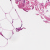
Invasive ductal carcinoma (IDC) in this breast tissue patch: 0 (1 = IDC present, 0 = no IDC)